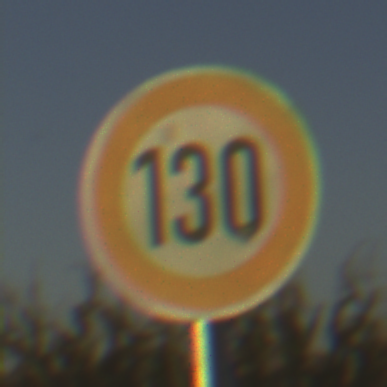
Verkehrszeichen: Geschwindigkeit130
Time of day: SunriseSunset
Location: Outdoor (RoadRail)
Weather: Clear
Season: NotSpecified
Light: Natural